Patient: sex M, age 67
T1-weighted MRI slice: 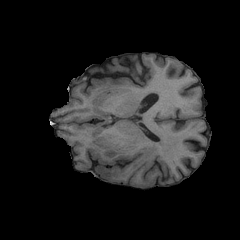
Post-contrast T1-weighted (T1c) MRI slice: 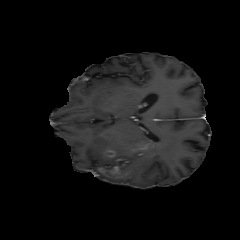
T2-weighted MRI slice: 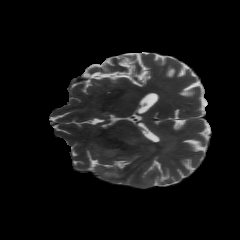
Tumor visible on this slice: yes
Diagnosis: Glioblastoma, IDH-wildtype
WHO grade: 4